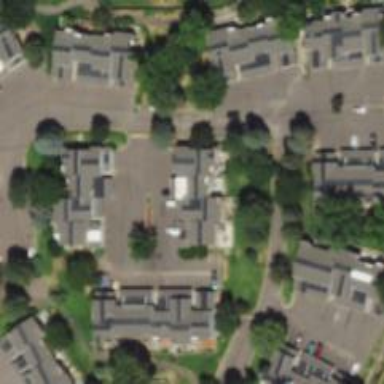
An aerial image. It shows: Terrace building.